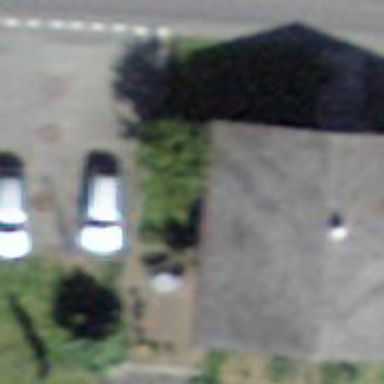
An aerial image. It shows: Residential building.